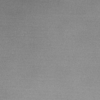
Label: dusty